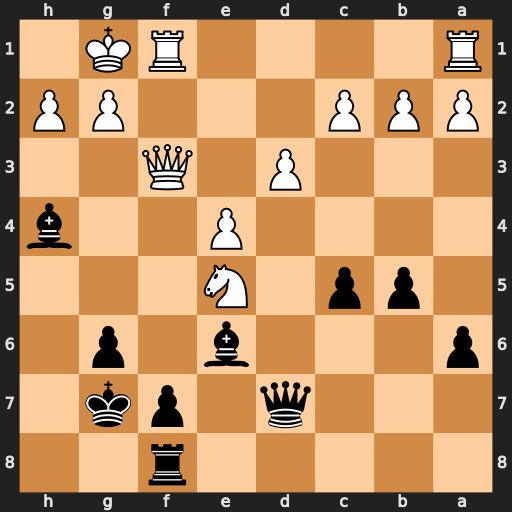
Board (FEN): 5r2/3q1pk1/p3b1p1/1pp1N3/4P2b/3P1Q2/PPP3PP/R4RK1
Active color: b
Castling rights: -
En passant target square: -
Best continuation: Qd4+ Kh1 Qxe5